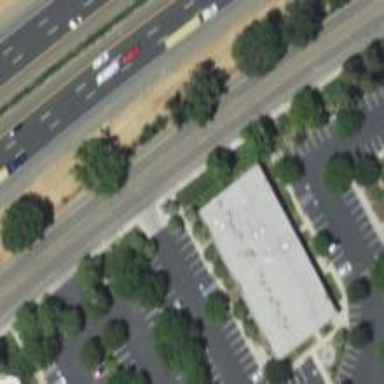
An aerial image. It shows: Office building.